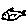
Label: fish